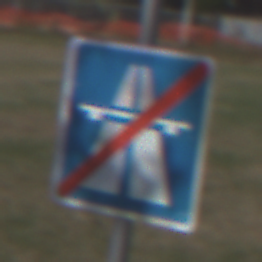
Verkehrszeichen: EndeAutbahn
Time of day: MorningAfternoon
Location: Outdoor (Suburban)
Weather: PartlyCloudy
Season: NotSpecified
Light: Natural